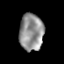
Tissue: prostate
Cell type: T cells
Senescence score: 0.3466
Nuclear area (px): 873
Mean DAPI intensity: 145.334